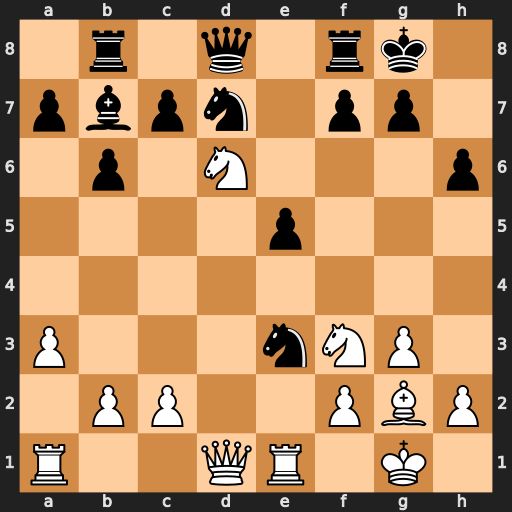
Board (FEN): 1r1q1rk1/pbpn1pp1/1p1N3p/4p3/8/P3nNP1/1PP2PBP/R2QR1K1
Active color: w
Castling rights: -
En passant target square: -
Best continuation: Nxb7 Nxd1 Nxd8